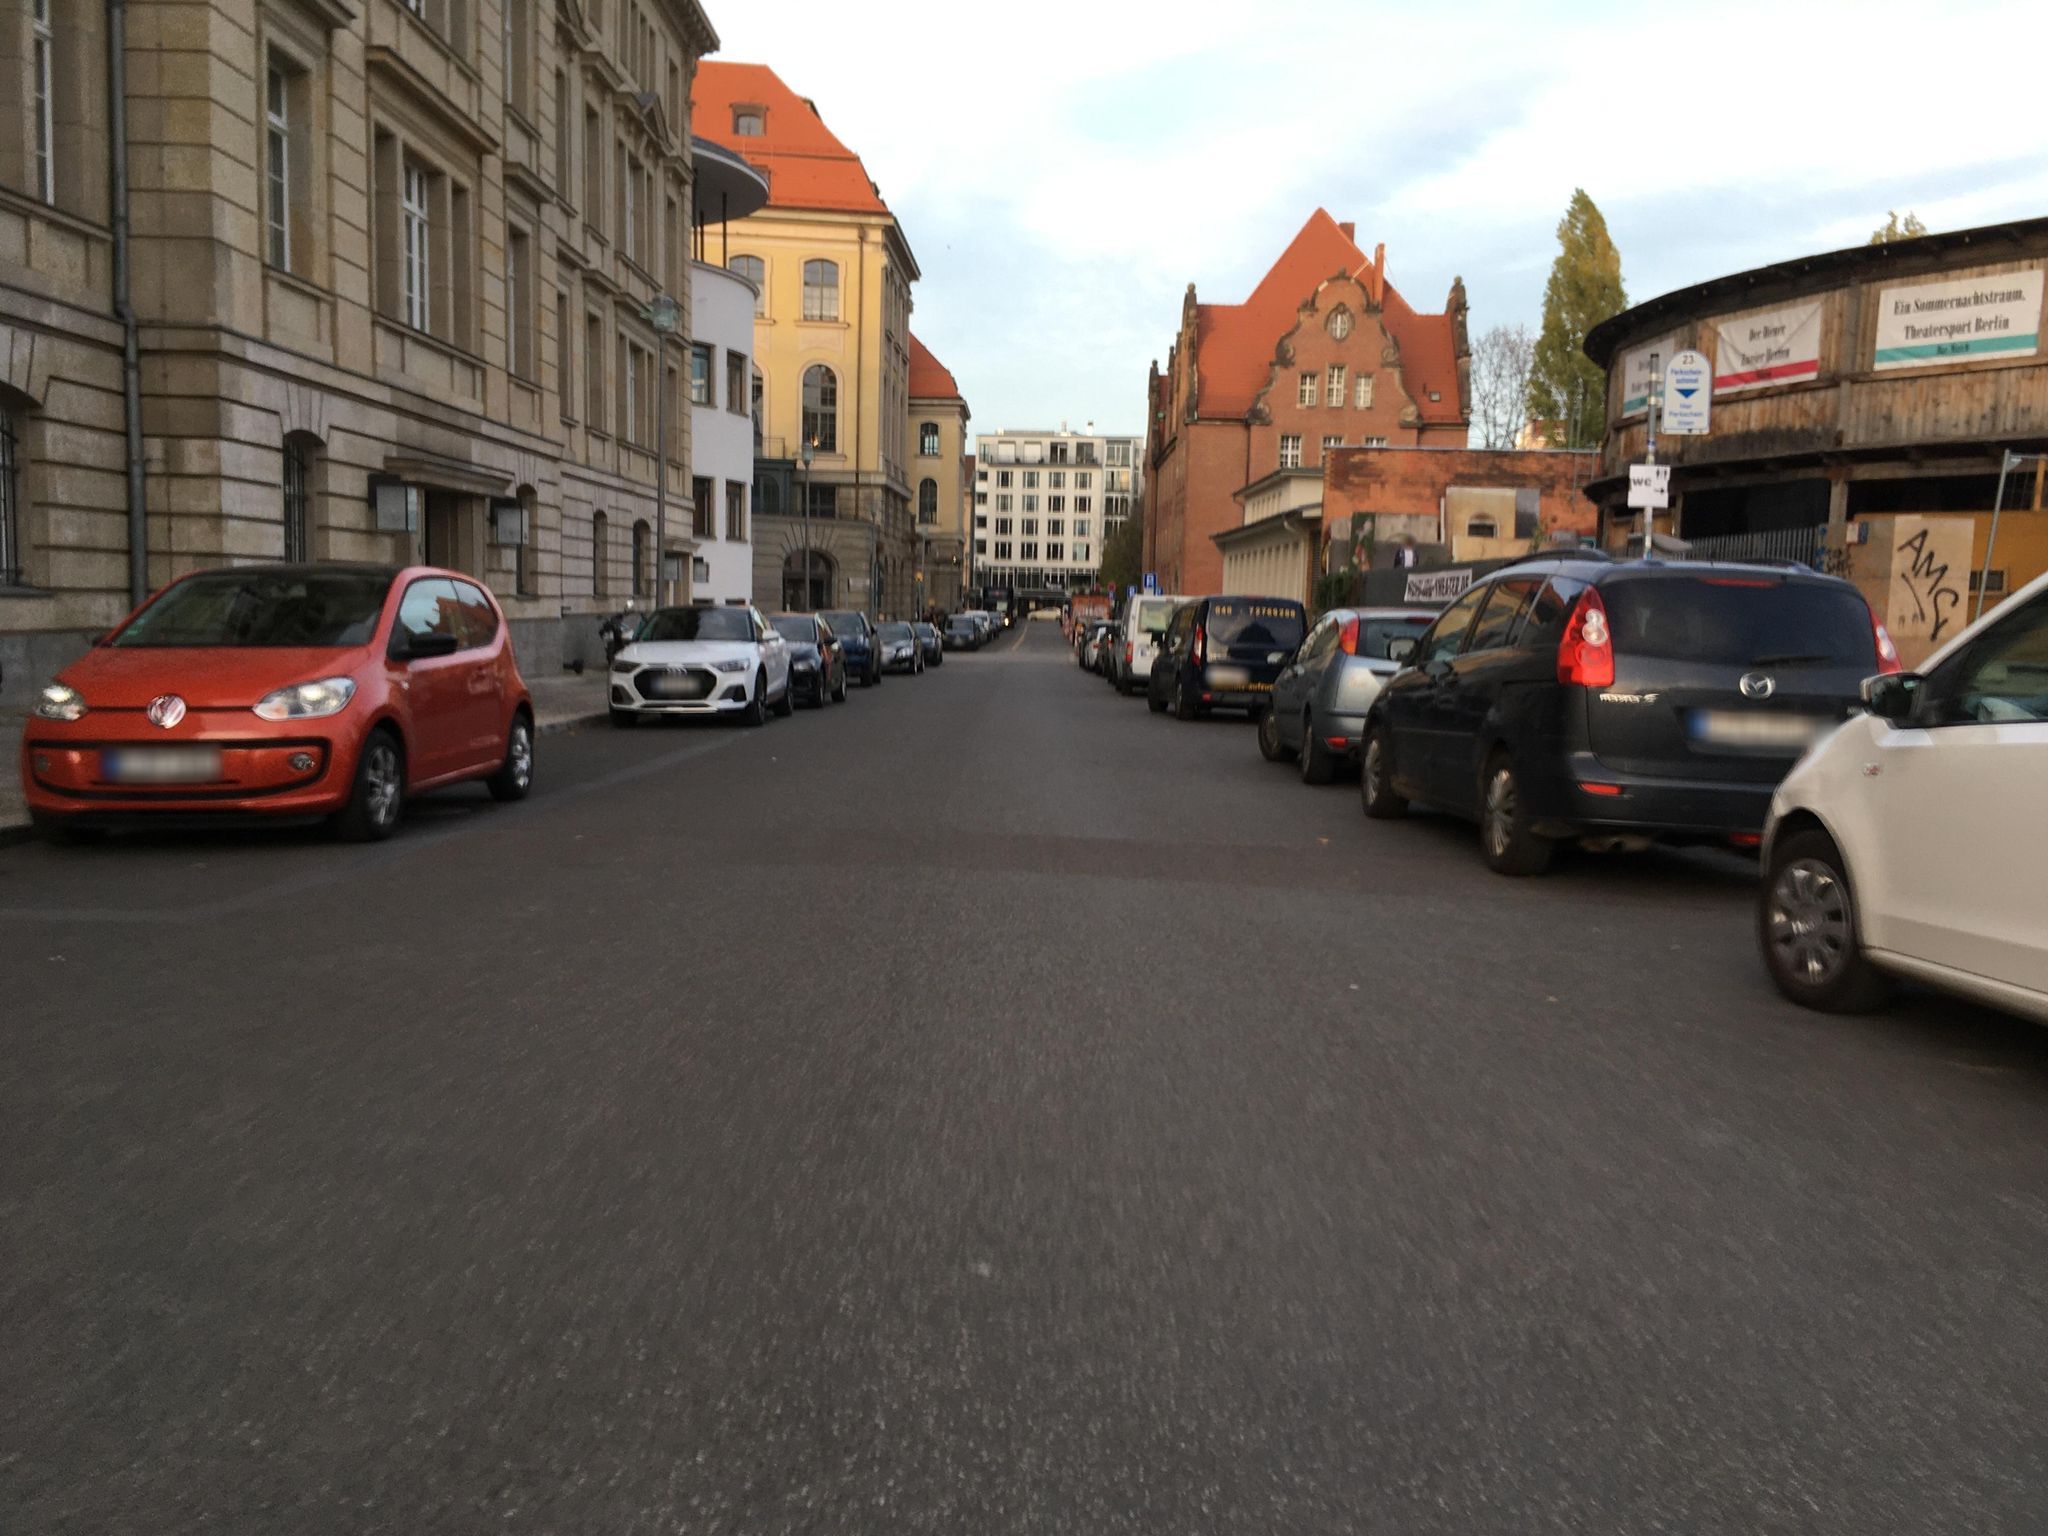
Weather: clear
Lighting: day
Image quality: good
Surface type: driving surface
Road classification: steps
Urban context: urban centre
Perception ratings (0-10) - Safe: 4.66, Lively: 9.06, Beautiful: 8.83, Boring: 1.57, Depressing: 2.26, Wealthy: 8.95